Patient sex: M
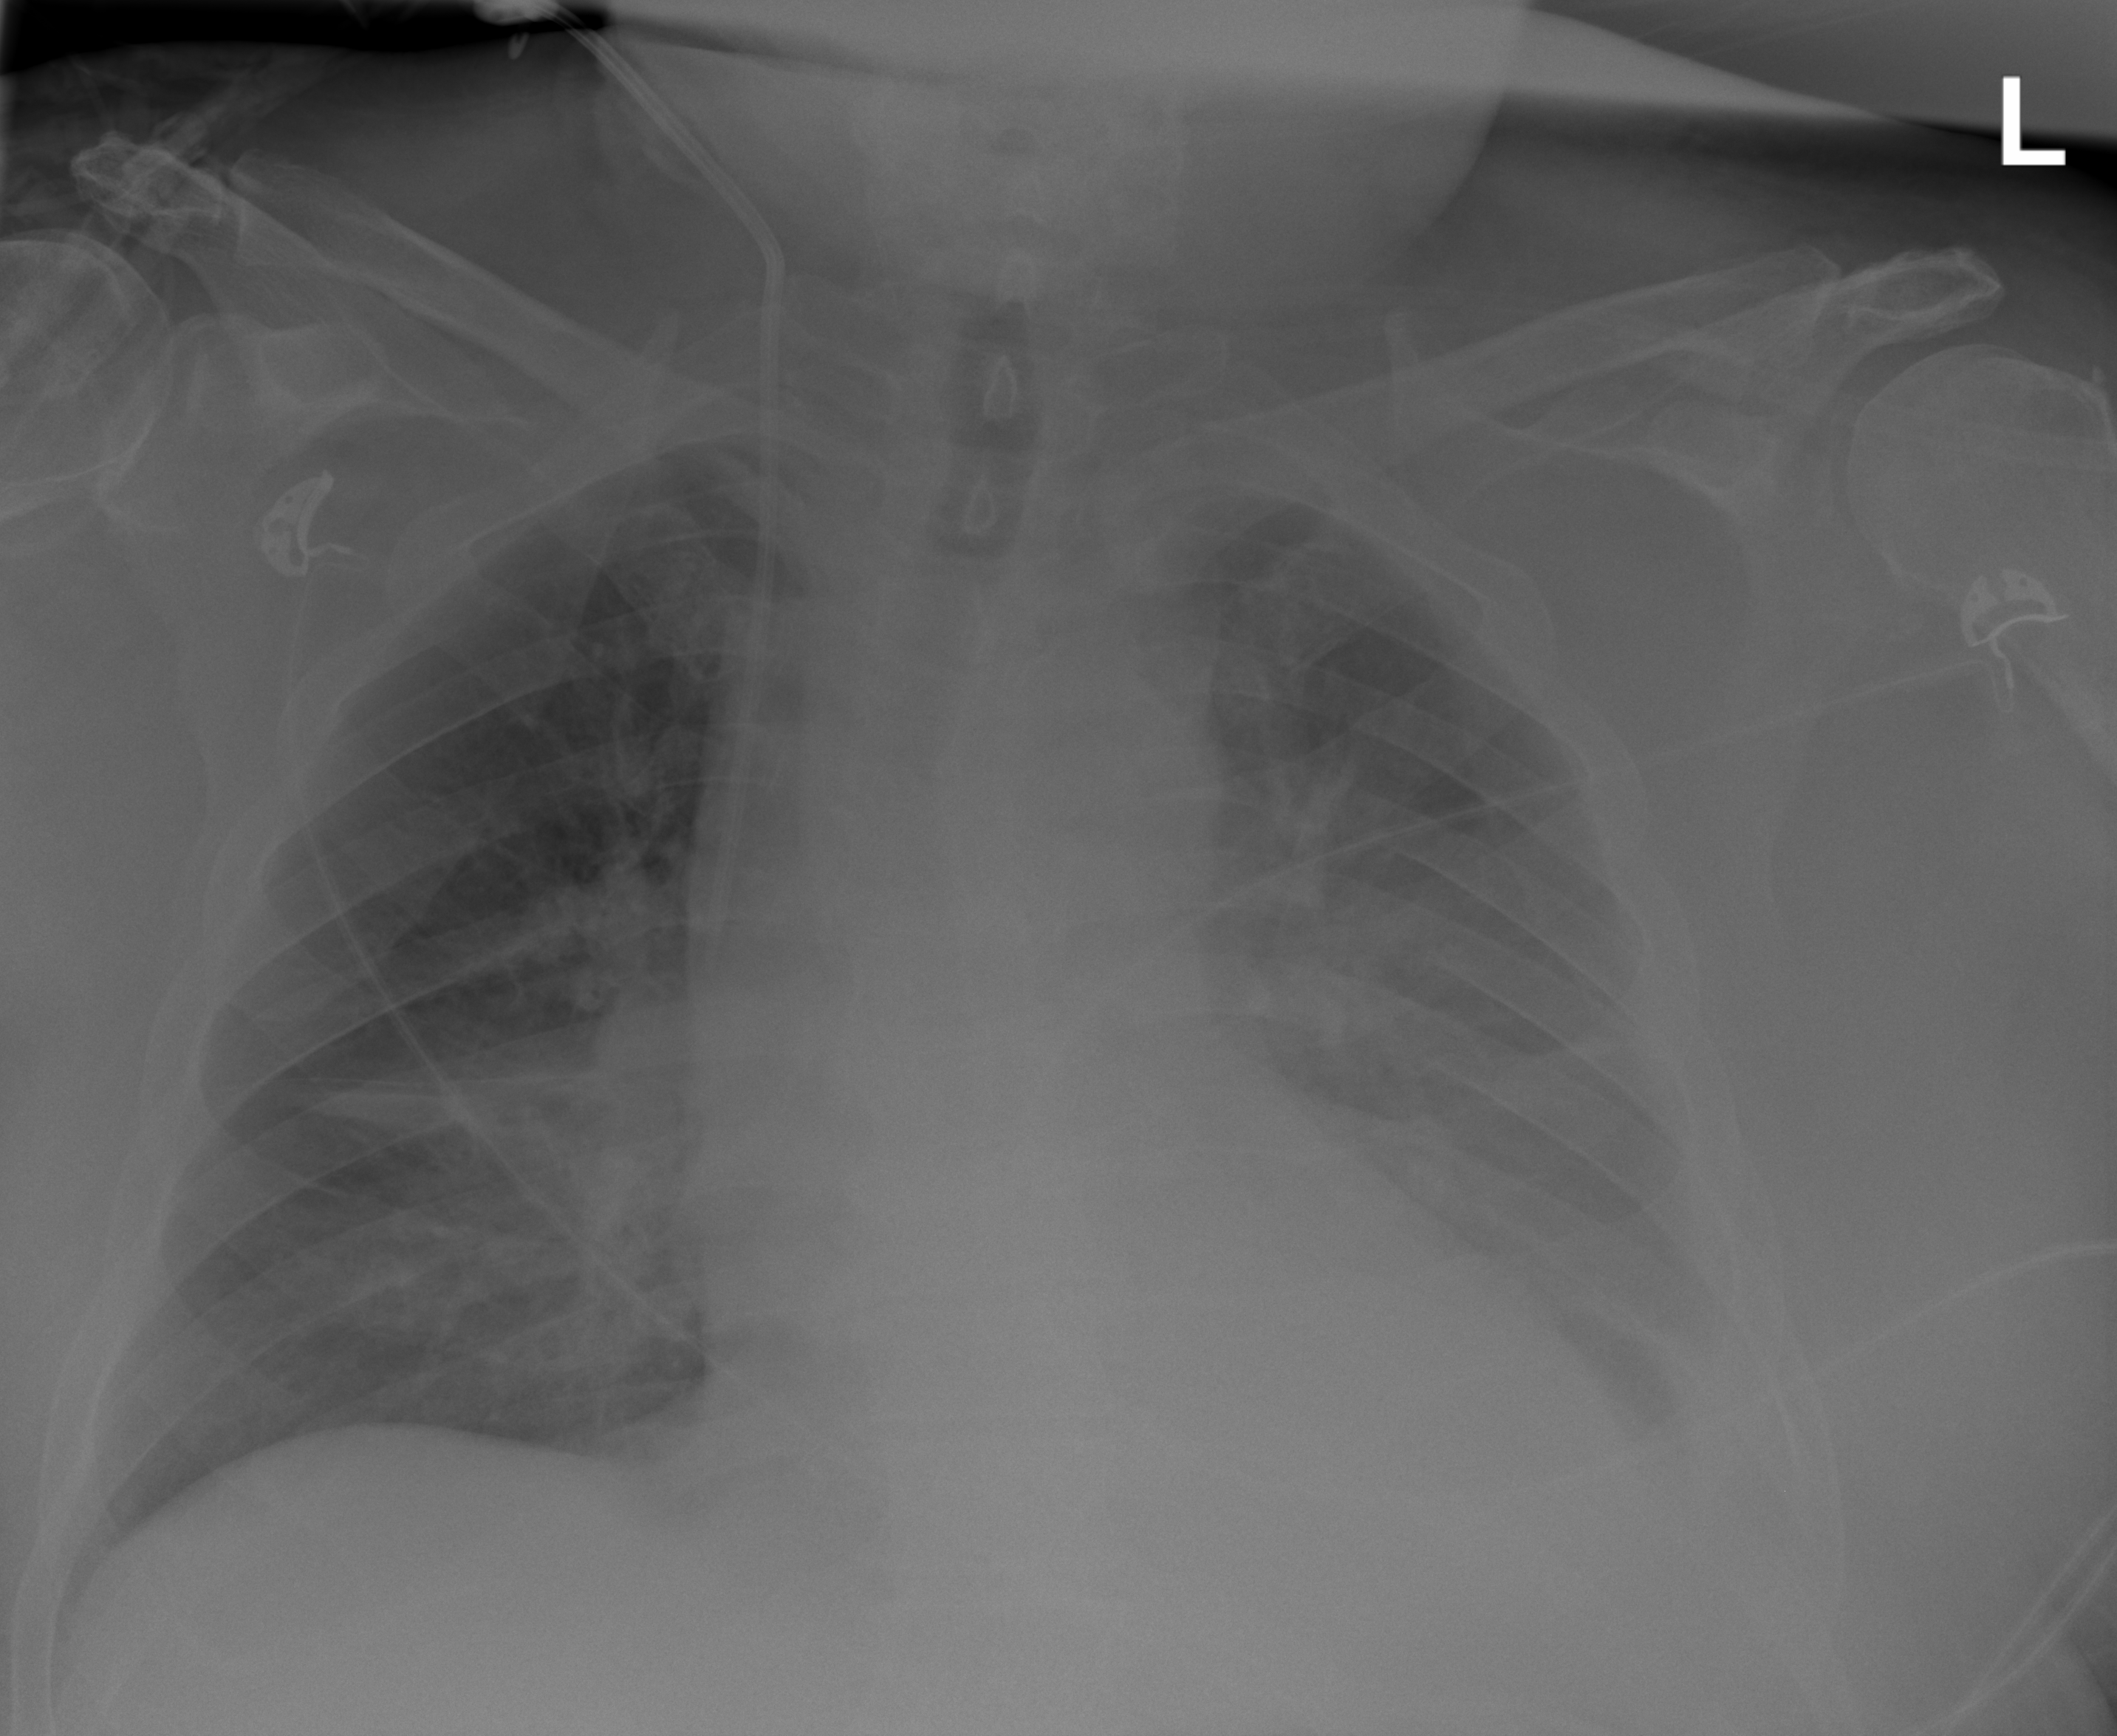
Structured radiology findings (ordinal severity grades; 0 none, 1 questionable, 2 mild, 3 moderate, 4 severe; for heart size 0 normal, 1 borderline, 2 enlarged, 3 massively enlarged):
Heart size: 2
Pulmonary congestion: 2
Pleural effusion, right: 0
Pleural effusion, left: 3
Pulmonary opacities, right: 2
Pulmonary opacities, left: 2
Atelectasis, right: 2
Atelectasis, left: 2